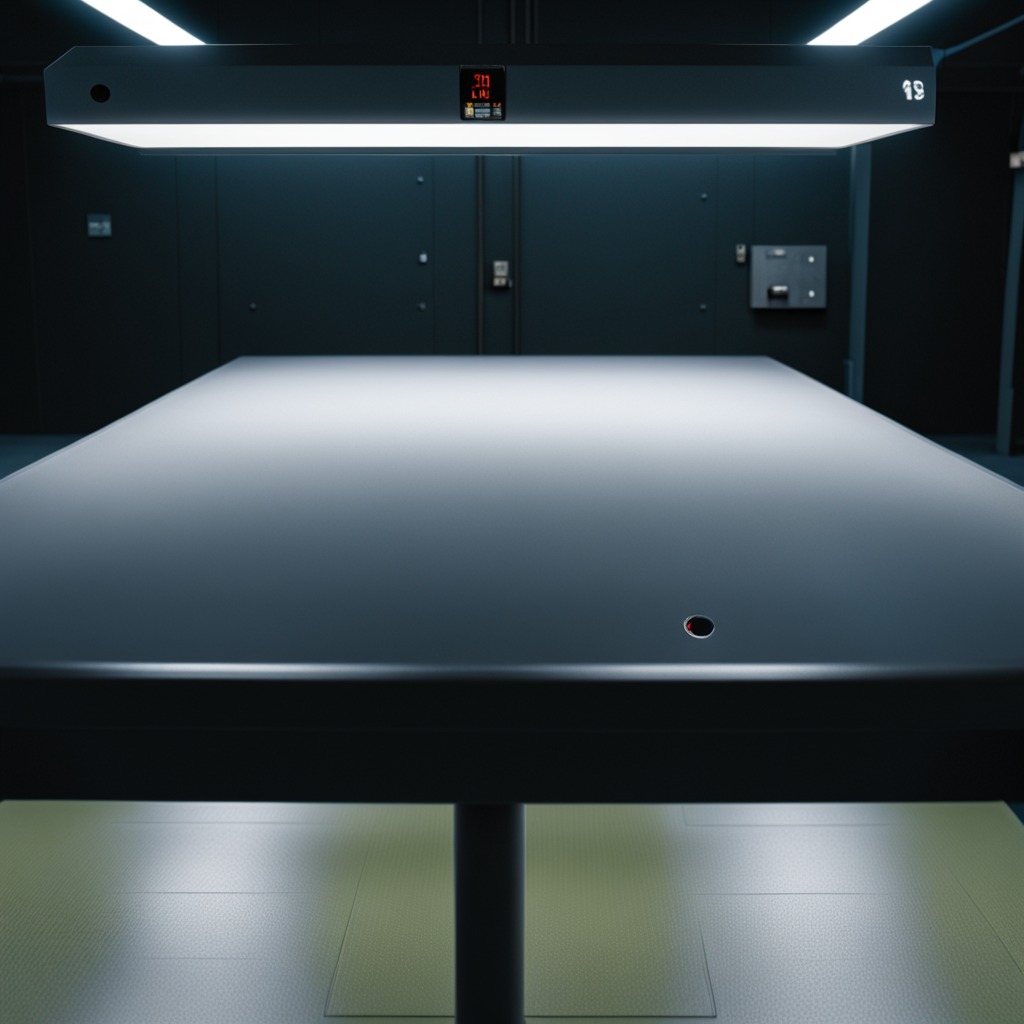
A rubber O-ring is lying on a clean empty table in a railway signal maintenance room lit by harsh overhead fluorescents photorealistic surface textures crisp shadows high dynamic range